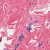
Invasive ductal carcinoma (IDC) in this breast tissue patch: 0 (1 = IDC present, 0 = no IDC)